Aerial crown-view tile of a tropical tree (Barro Colorado Island, Panama), acquired 20250915:
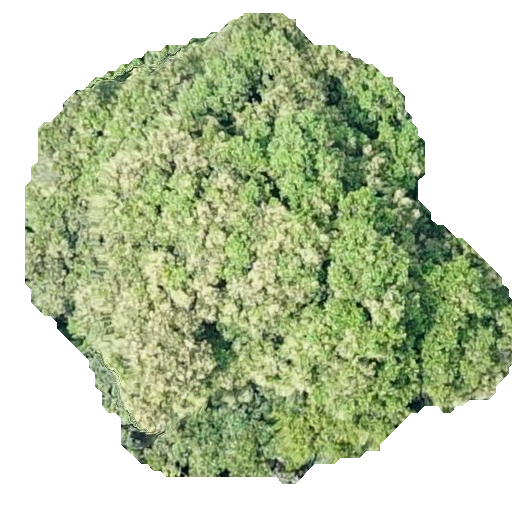
Species: Prioria copaifera
GBIF accepted scientific name: Prioria copaifera
Crown area: 231.493 m²